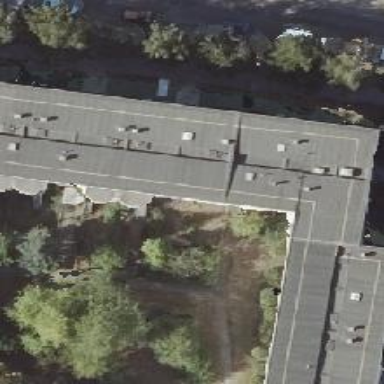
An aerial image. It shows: Flat-roofed apartment building with tar paper roofing.